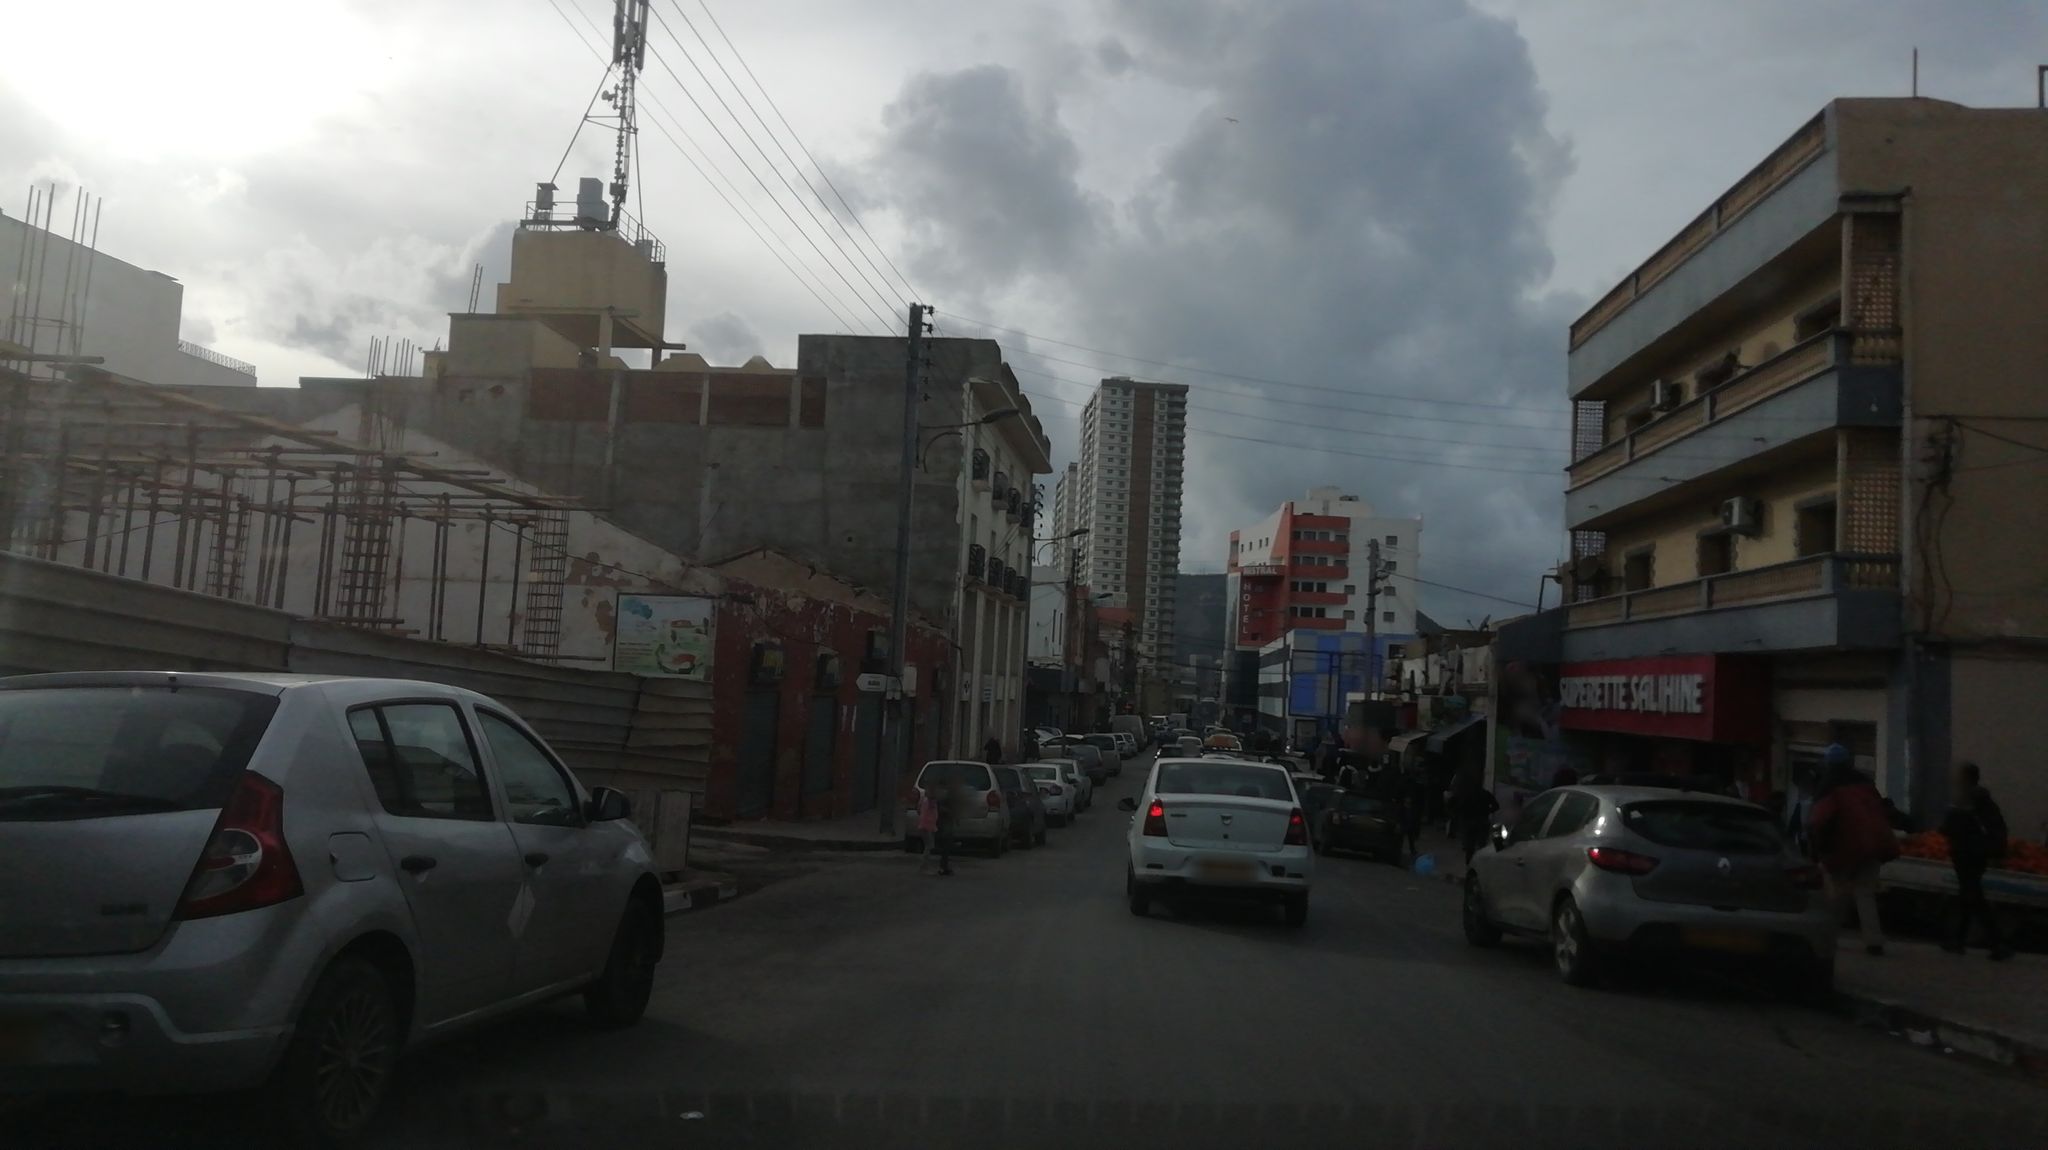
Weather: cloudy
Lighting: day
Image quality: good
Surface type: driving surface
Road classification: secondary, secondary_link
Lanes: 2.0
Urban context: urban centre
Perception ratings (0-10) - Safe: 4.18, Lively: 6.48, Beautiful: 2.68, Boring: 3.52, Depressing: 7.33, Wealthy: 3.64